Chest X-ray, AP view. Patient: 53 years old, sex F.
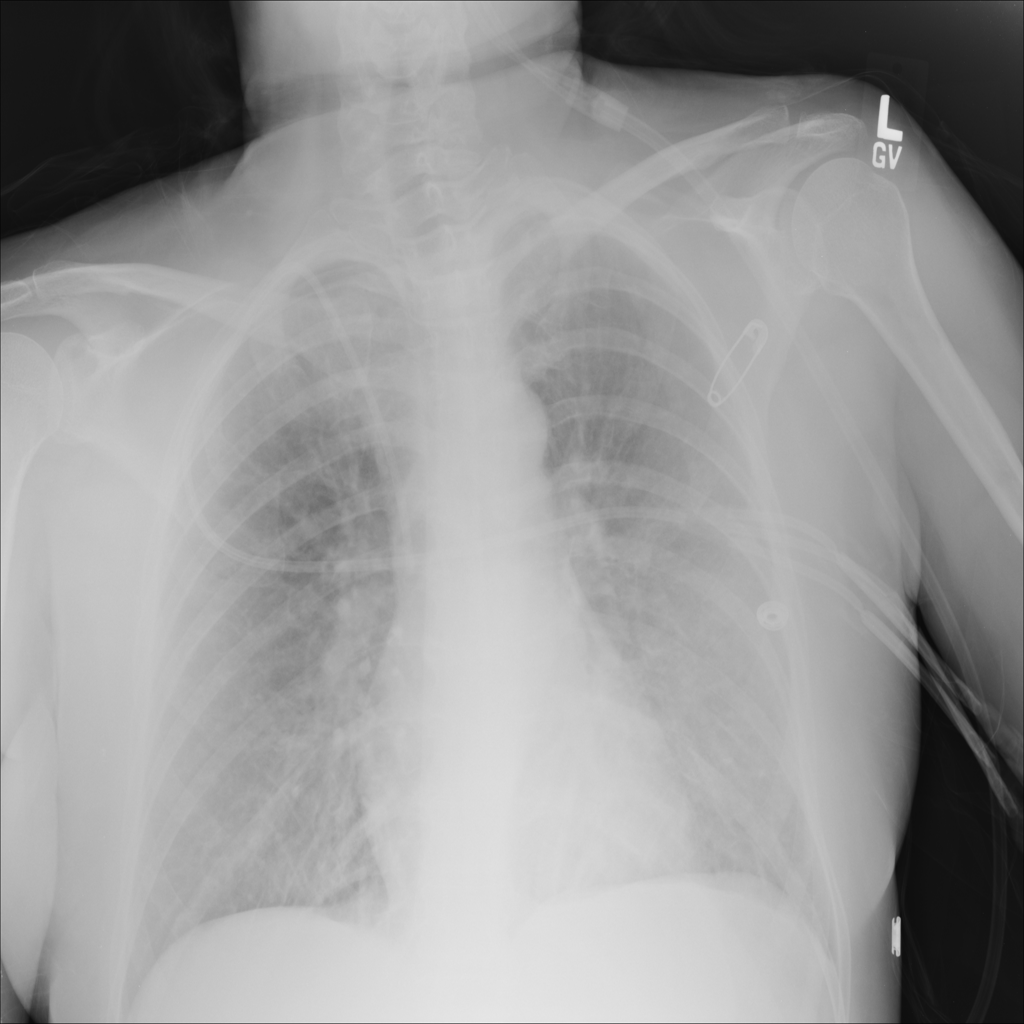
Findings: No Finding